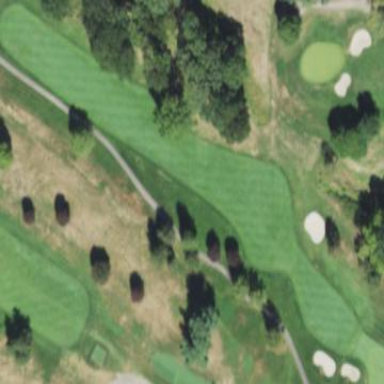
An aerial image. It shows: Golf fairway surrounded by grass.